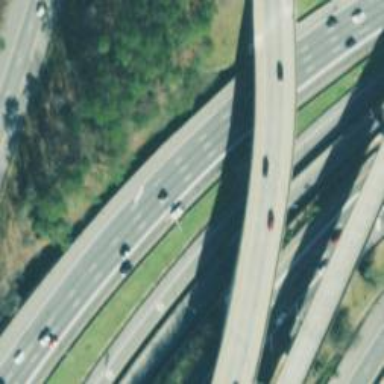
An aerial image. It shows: Motorway.